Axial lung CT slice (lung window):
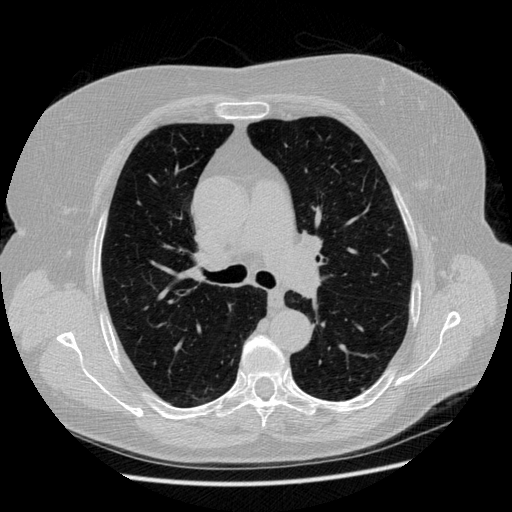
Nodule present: no